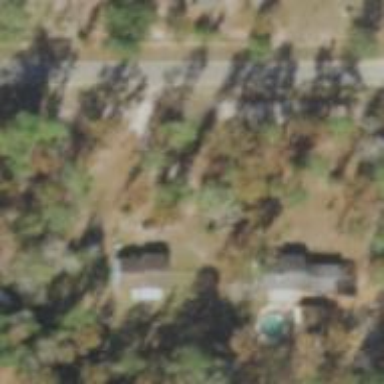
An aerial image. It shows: Driveway.